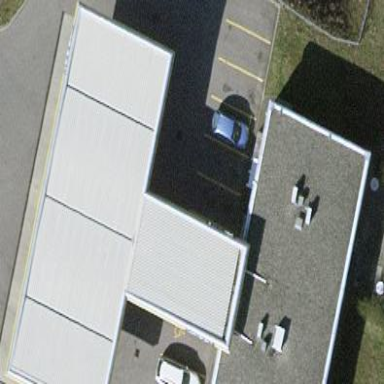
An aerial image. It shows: Grey building with flat roof.